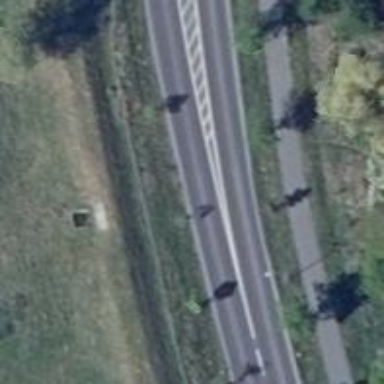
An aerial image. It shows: Secondary road with cycle track alongside.